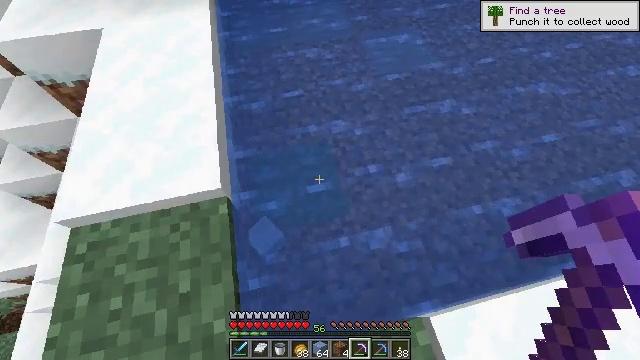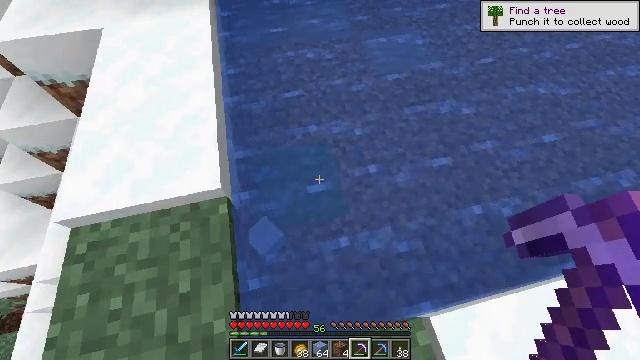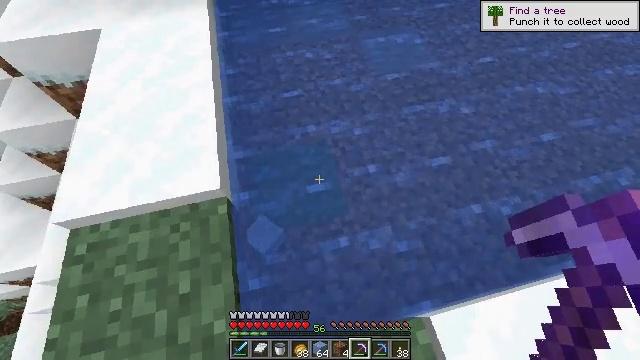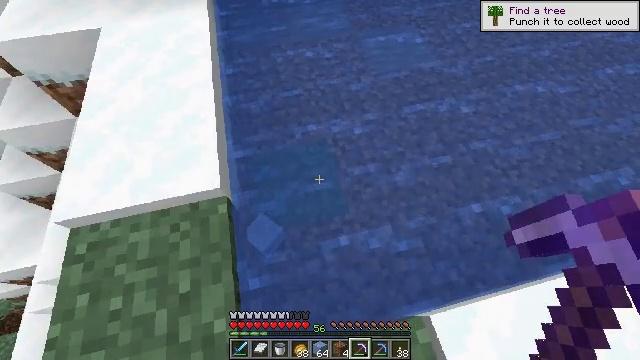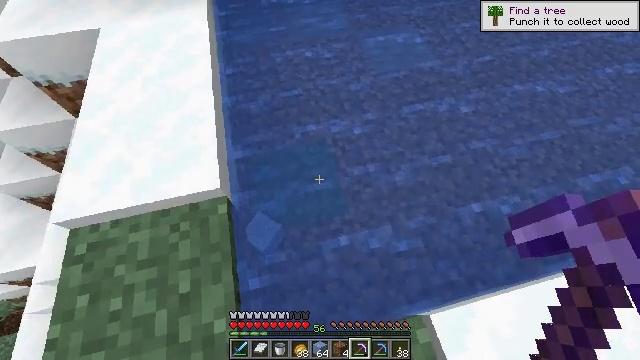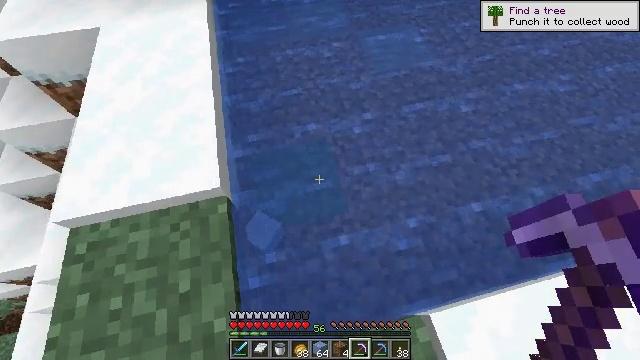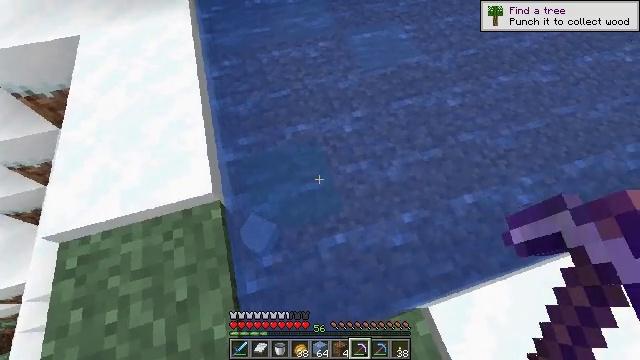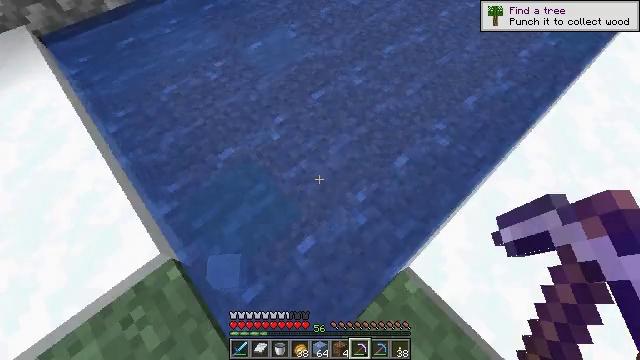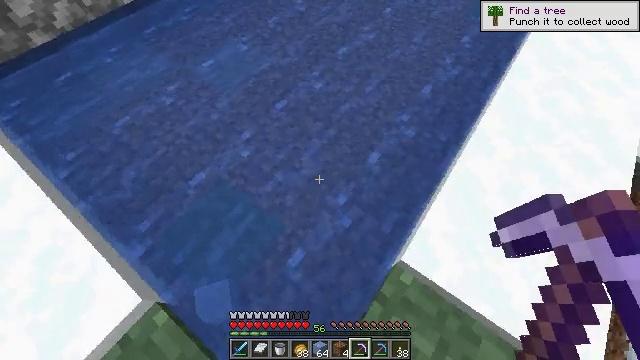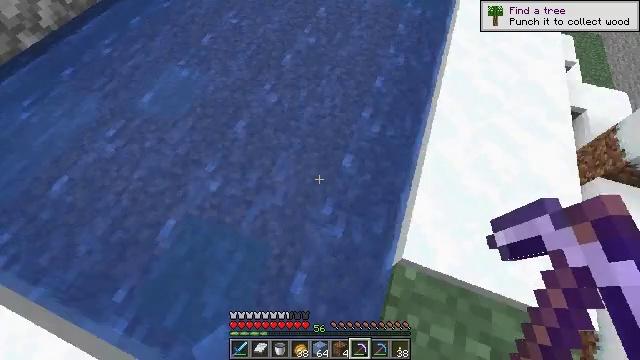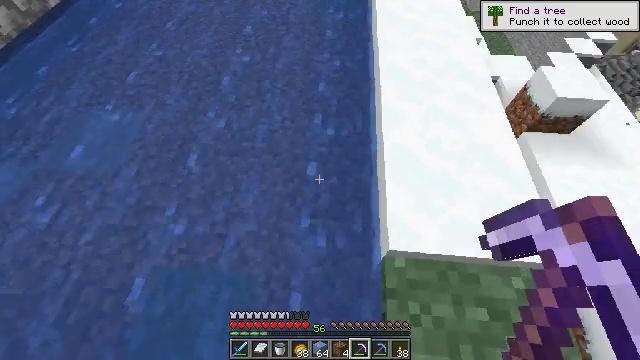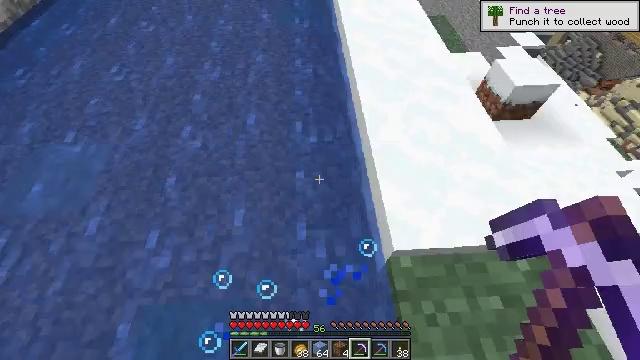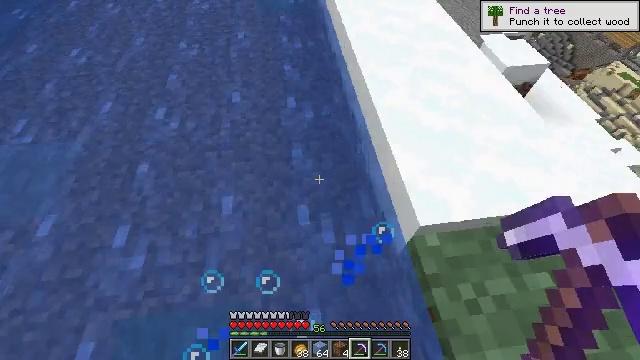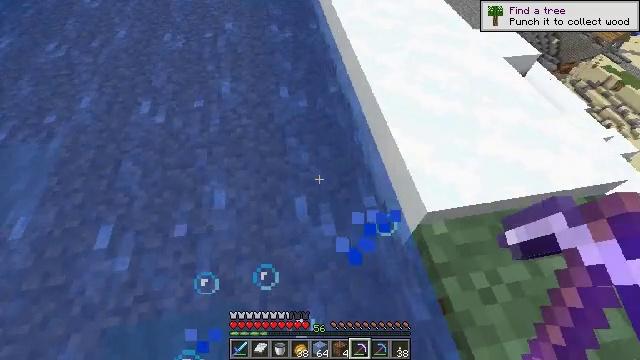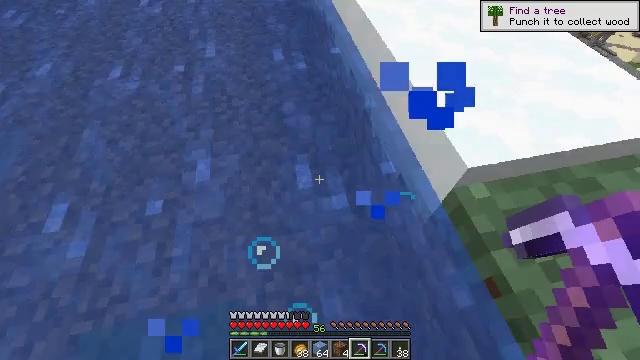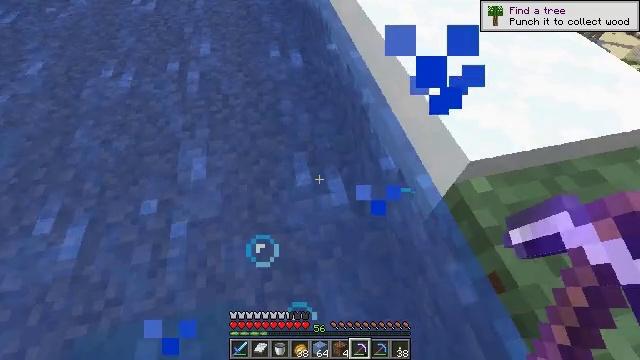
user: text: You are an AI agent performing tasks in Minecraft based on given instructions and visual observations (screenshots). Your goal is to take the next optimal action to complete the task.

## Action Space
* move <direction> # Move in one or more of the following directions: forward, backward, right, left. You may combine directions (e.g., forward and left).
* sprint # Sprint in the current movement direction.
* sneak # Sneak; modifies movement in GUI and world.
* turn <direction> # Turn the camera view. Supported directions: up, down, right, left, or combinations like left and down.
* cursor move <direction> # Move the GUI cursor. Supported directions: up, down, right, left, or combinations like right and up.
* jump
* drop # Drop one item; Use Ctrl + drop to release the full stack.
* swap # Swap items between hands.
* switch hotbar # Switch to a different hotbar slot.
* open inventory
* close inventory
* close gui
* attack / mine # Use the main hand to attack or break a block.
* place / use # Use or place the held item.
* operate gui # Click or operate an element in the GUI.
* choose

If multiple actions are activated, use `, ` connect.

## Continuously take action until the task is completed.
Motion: motion action
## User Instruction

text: Interact with the crafting table to form packed ice.
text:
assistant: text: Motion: no_op
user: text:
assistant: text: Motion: no_op
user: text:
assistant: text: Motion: no_op
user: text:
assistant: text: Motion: no_op
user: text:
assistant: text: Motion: no_op
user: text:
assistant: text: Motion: turn right
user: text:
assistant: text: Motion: turn right and up
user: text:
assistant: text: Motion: move forward and move left, turn right
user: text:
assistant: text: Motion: move forward and move left, turn right
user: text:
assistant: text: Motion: turn right and up
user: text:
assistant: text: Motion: turn right and up
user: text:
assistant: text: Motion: turn right
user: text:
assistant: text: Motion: turn right
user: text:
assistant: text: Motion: turn right
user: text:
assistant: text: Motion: no_op
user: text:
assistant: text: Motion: turn right and up
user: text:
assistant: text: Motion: turn right and up
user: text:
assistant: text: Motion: no_op
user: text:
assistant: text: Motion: turn up
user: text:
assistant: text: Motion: move forward, turn right and up
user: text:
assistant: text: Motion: move forward and move right, turn up, jump
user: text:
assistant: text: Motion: move forward and move right, turn up, jump
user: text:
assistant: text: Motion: move forward and move right, turn up, jump
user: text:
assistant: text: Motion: move forward and move right, jump
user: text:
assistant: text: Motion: move forward and move right, jump
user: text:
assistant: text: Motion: move forward and move right, jump
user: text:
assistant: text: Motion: move forward and move right, jump
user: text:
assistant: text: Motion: move forward and move right, jump
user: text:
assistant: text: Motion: move forward and move right, jump
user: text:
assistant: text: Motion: move forward and move right, jump